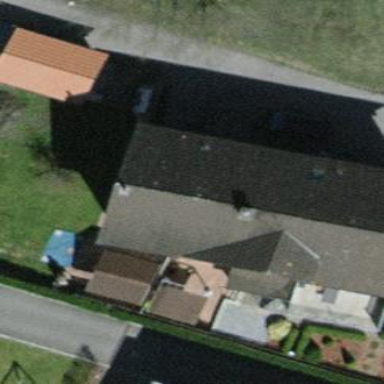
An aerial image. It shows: Semi-detached house.